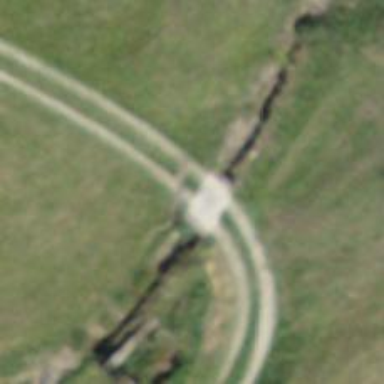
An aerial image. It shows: Track road passing over bridge with grade 3 tracktype.